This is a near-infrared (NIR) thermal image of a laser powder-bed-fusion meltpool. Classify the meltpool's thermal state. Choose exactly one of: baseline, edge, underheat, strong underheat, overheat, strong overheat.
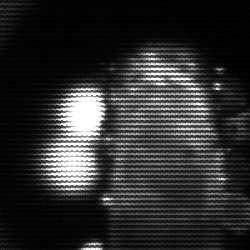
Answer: strong underheat